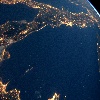
Label: water